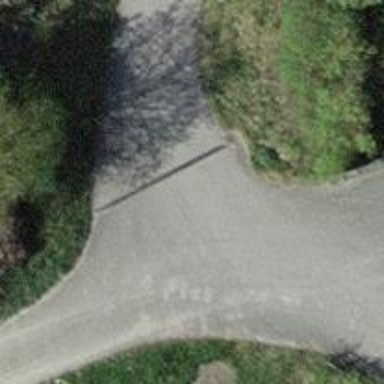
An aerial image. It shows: Unclassified road.